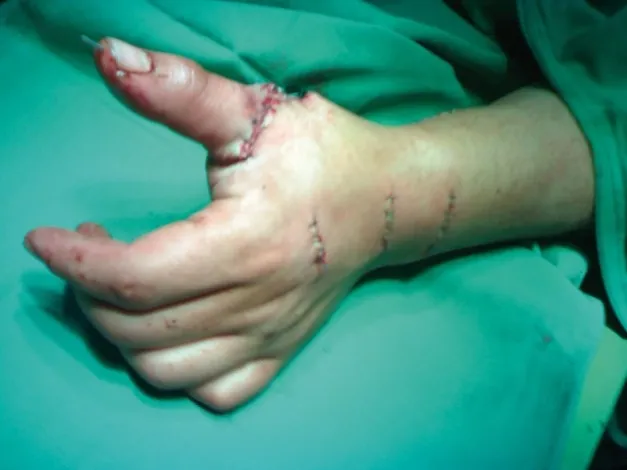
Incisions Repaired for EIP to EPL Transfer.
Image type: medical_photograph (other_medical_photograph)